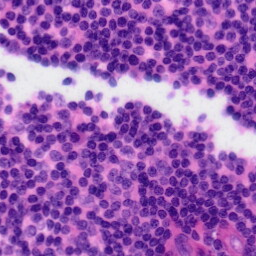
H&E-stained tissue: Tonsil